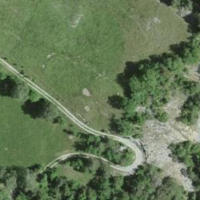
EUNIS habitat code: 43
Species observed at this site:
Veronica chamaedrys
Achillea millefolium
Saponaria ocymoides